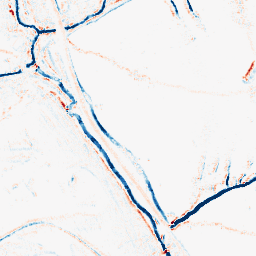
Category: morphological
Decomposition family: morphological_square
Decomposition parameters: operation: average
size: 5
Upsampling method: sinc_hamming
Upsampling parameters: scale: 4
kernel_size: 8
Upsampling scale: 4